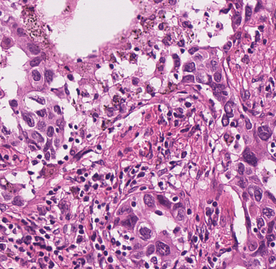
Tumor epithelial tissue: yes
Tumor-associated stroma tissue: yes
Normal tissue: no